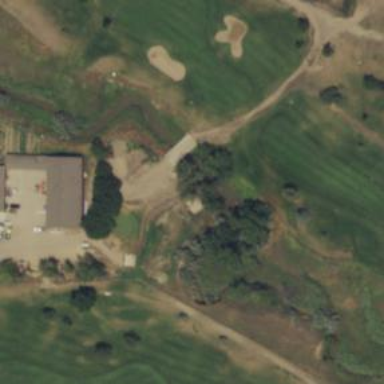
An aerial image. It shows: Path bridge used as golf cartpath.